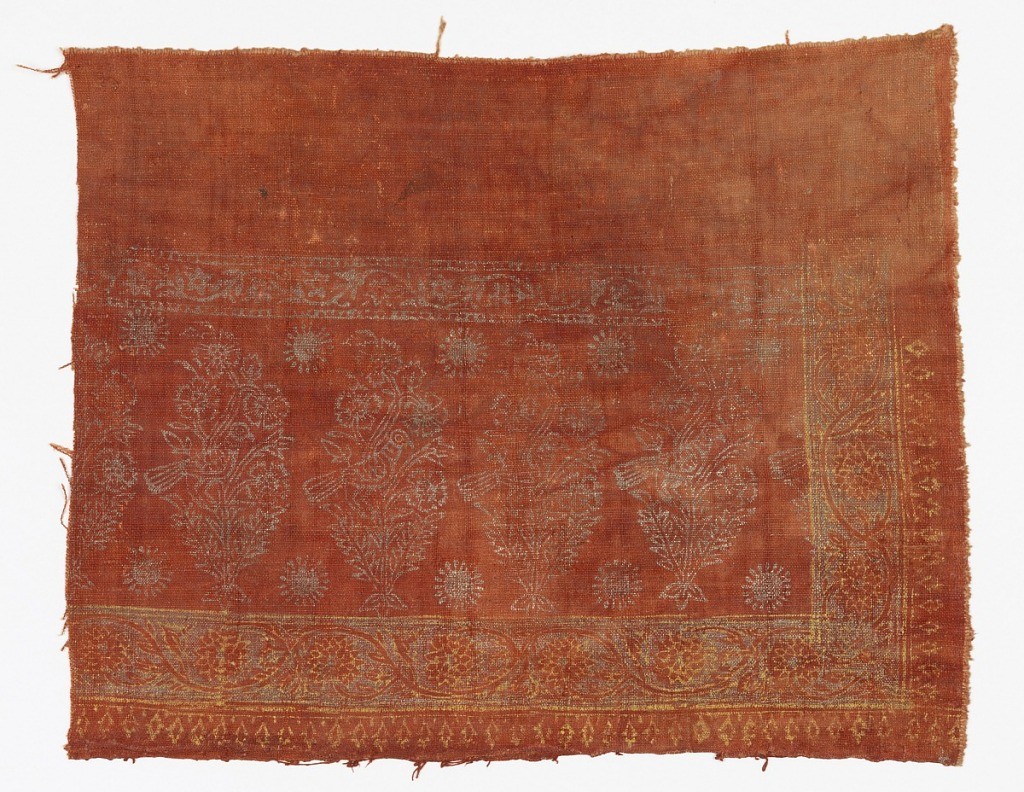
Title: Fragment
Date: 17th century
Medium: cotton Technique: block printed and/or painted on plain weave Label: block printed on cotton plain weave (qalamkar)
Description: Coarse red cotton is printed in saffron yellow and silver shows scrolled floral border and a row of cone-shaped trees, each tree has a large bird in it.  Trees and birds are drawn in silver only.  Design may be painted or block printed or both.